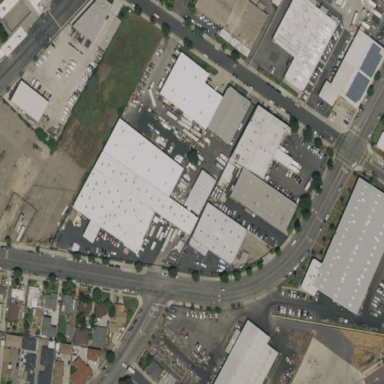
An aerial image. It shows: Warehouse.